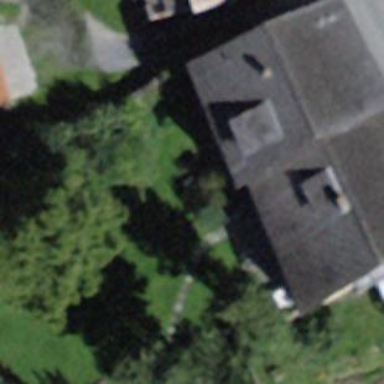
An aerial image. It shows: Building with gabled roof oriented across its structure.